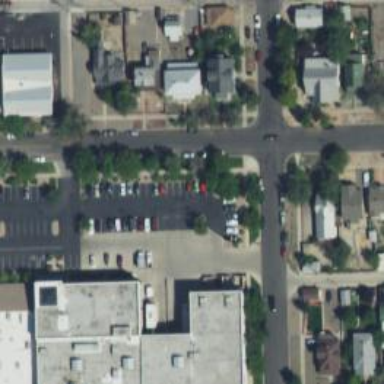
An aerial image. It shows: Parking space.